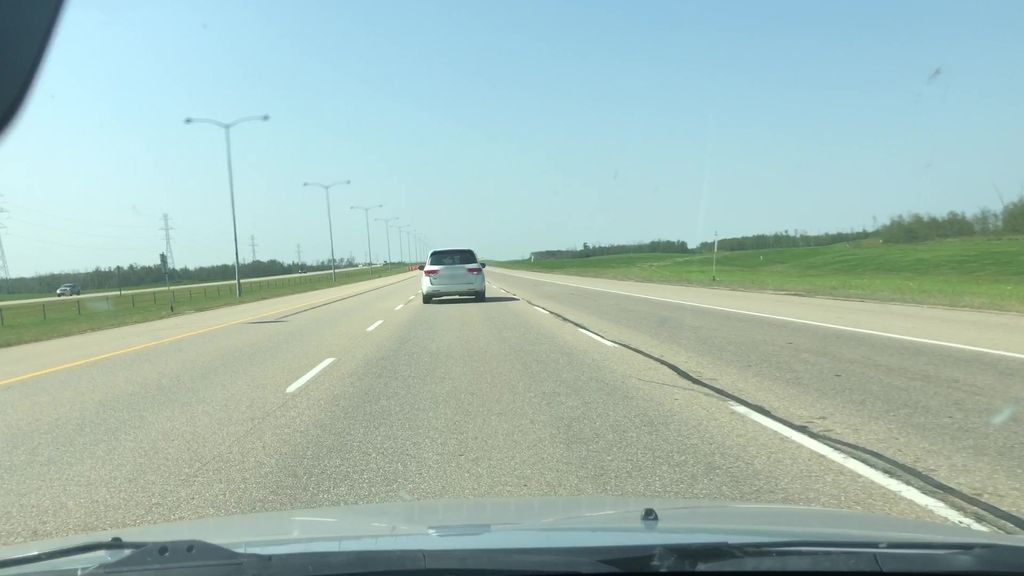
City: edmonton